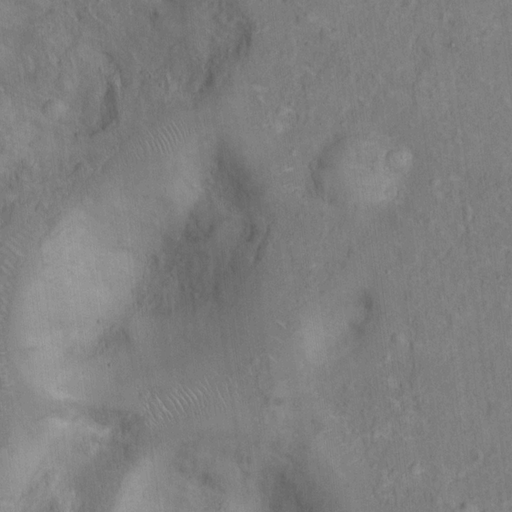
Objects detected: cone, cone